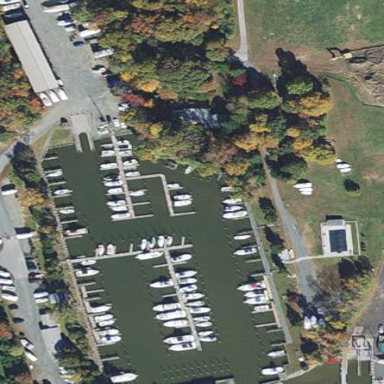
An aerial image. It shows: Marina on leisure land.